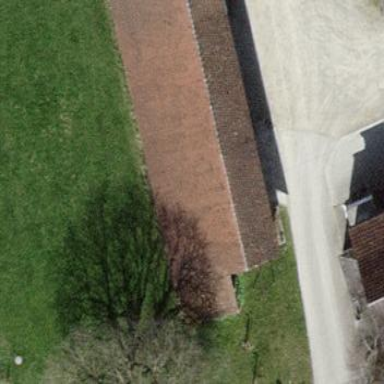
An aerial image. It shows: Farm auxiliary building.